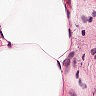
Metastatic tissue present: no